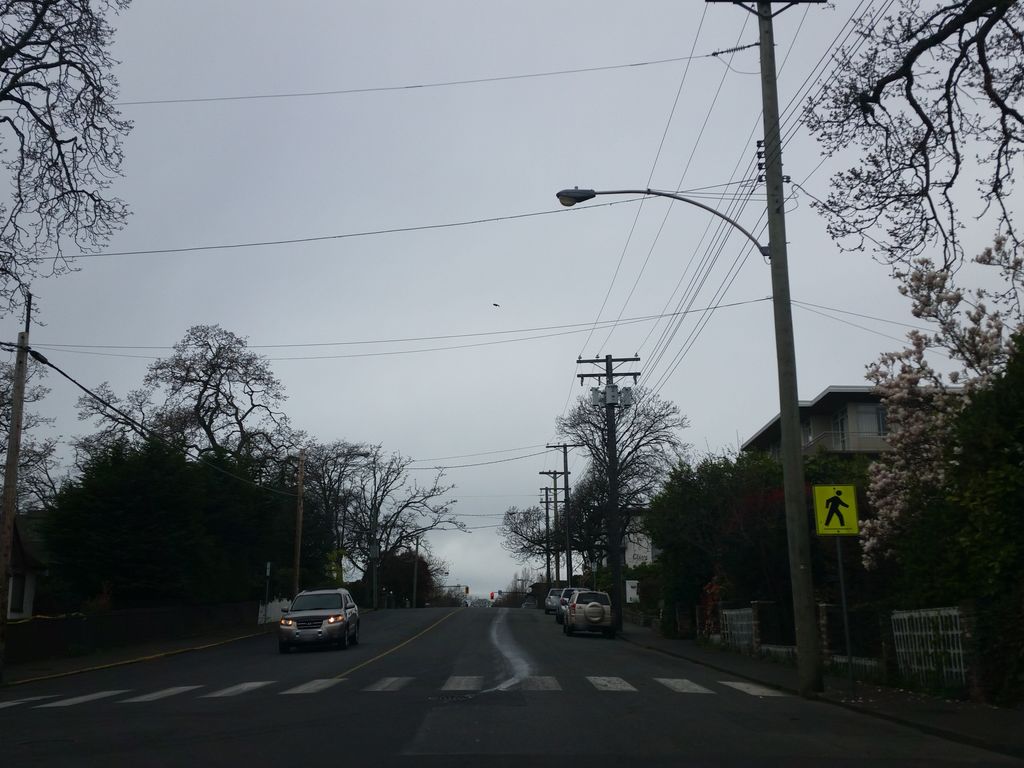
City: victoria